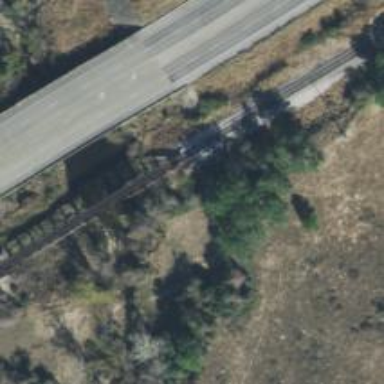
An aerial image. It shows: Bridge over railway line.